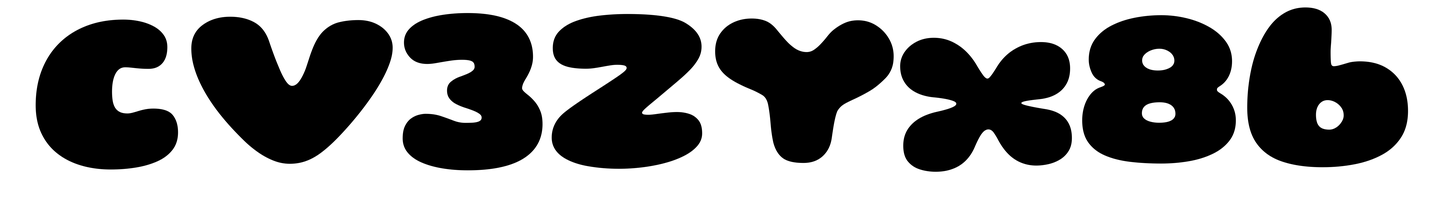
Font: Gluten_Black